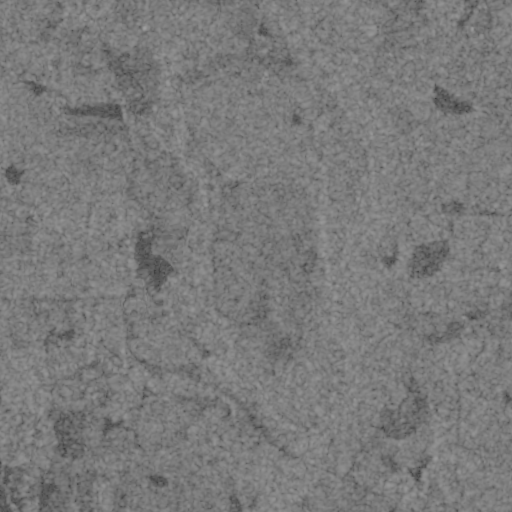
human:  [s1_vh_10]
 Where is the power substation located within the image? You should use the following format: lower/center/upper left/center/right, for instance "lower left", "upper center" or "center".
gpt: The power substation is located in the upper left of the image.
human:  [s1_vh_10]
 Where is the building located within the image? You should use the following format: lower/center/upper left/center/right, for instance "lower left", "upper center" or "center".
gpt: The building is located in the upper left of the image.
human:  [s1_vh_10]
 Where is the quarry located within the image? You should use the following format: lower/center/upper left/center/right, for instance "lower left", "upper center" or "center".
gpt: There is no quarry in the image.

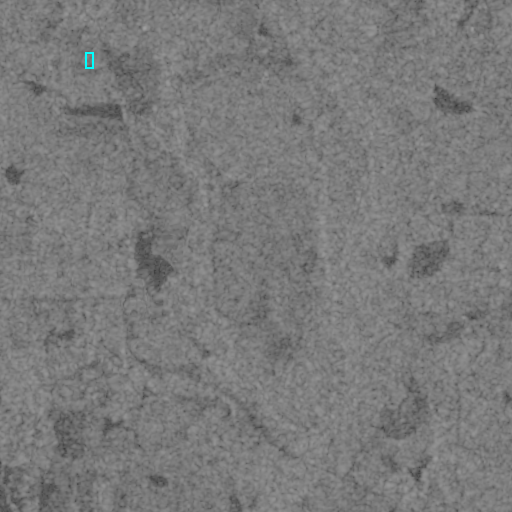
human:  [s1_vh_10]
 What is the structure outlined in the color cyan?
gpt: The structure outlined in cyan is a power substation.
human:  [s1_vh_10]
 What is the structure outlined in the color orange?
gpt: There is no orange outline.